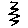
Label: zigzag